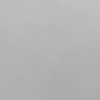
Label: dusty